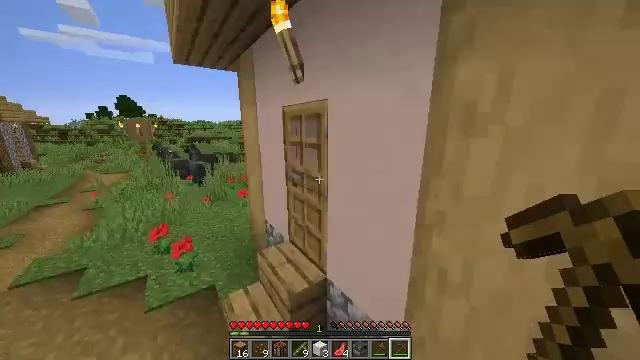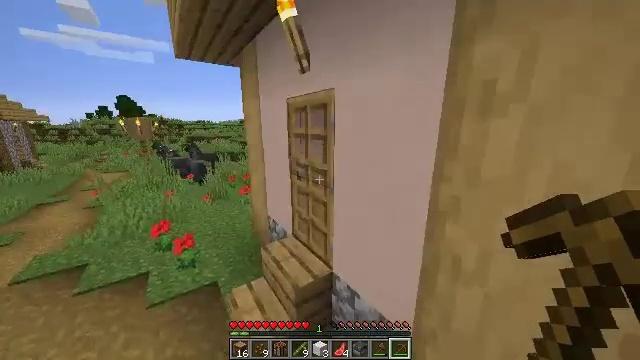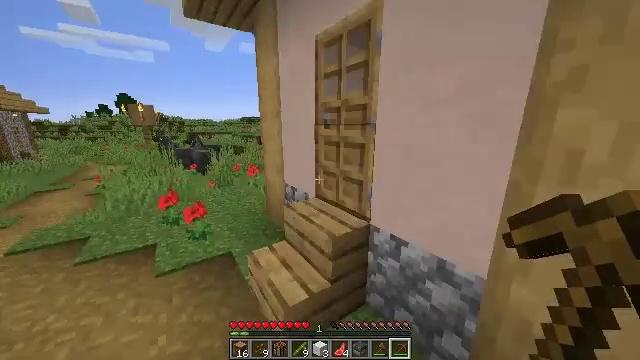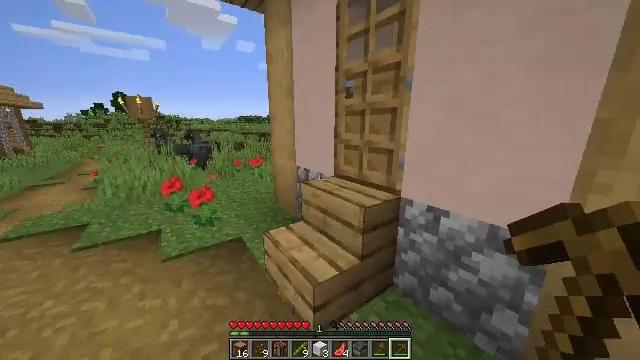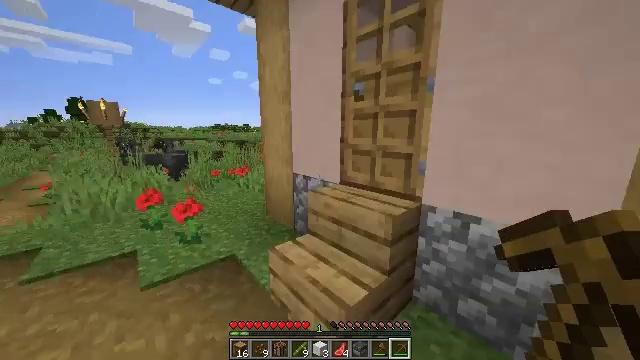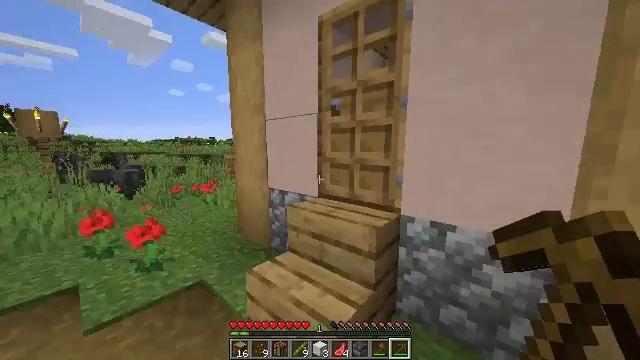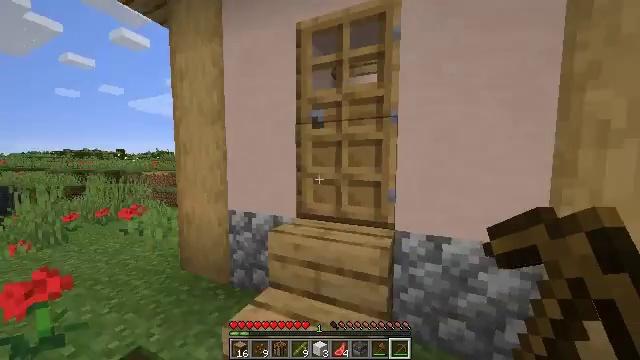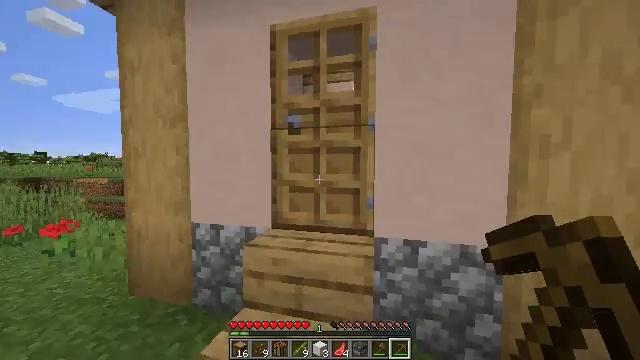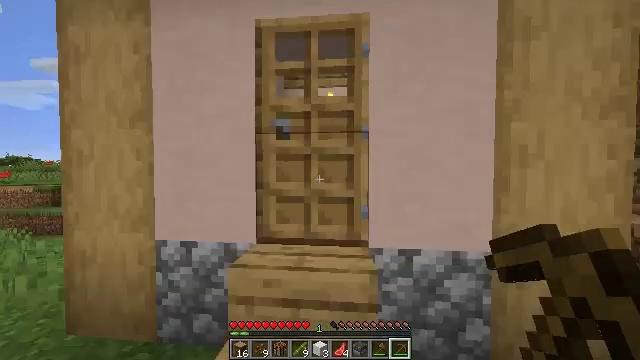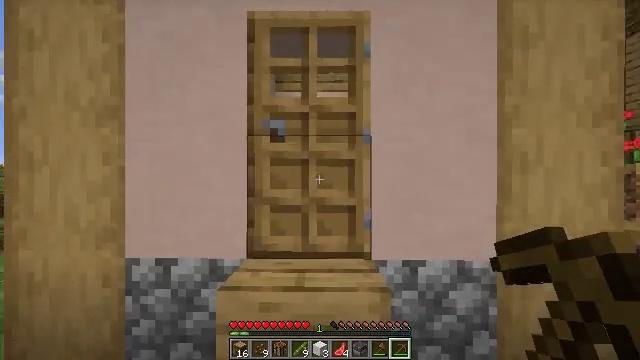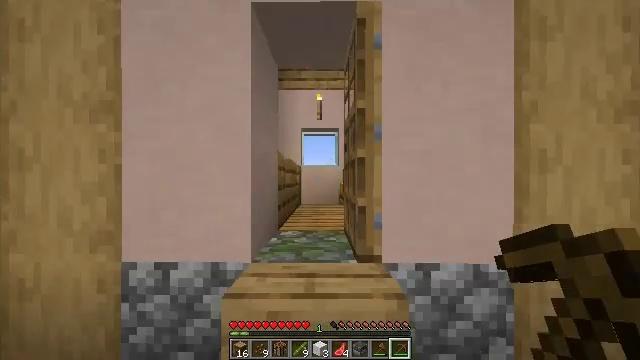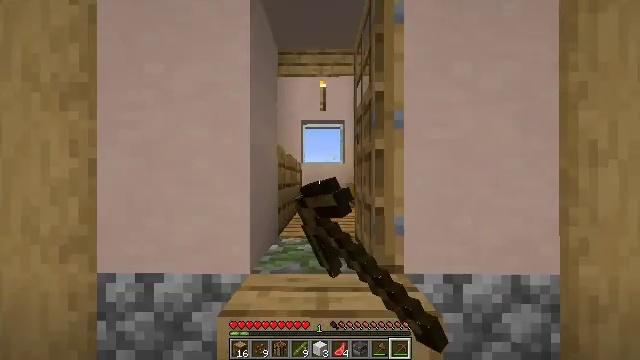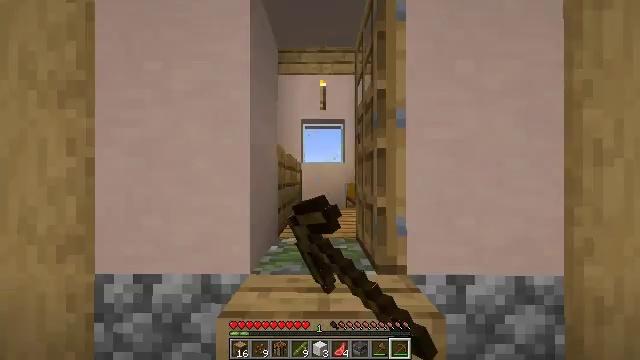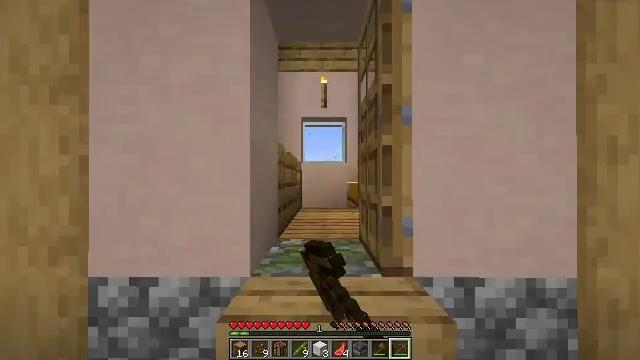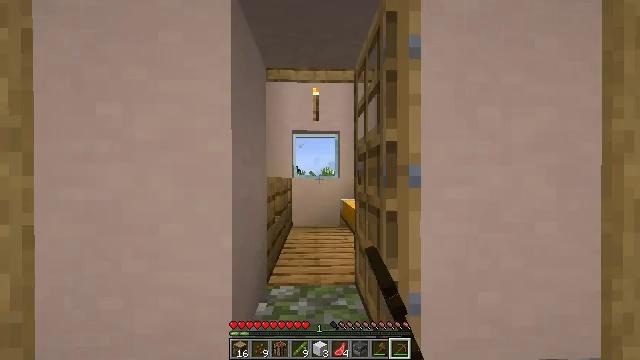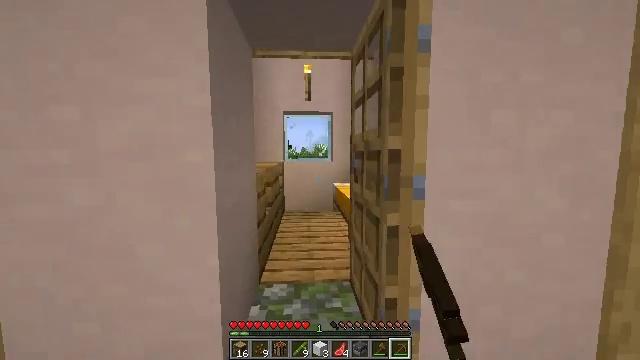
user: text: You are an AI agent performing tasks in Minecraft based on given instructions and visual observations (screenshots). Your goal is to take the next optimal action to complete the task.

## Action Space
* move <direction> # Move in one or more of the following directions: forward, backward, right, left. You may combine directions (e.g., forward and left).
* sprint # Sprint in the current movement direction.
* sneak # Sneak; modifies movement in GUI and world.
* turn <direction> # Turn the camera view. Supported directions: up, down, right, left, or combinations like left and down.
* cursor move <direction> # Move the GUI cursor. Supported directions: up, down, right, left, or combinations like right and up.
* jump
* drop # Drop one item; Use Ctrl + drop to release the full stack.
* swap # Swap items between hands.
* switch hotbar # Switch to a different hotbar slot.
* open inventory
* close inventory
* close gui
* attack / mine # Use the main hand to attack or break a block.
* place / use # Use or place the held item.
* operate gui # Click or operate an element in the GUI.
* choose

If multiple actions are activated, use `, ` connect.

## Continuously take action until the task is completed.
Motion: motion action
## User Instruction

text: Break the yellow bed.
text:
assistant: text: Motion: move forward and move left
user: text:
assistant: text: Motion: move forward and move left
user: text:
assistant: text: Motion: move forward and move left
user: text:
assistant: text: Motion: move forward and move left, turn right and up
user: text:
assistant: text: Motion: move forward and move left, turn right and up
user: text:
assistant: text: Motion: move forward and move left, turn right and up
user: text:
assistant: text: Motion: move forward and move left, turn right and up
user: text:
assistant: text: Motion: move forward, turn right and up
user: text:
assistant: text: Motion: turn right and up
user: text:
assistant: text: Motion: use / place
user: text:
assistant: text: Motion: use / place
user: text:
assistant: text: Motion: use / place
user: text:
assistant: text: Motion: move forward
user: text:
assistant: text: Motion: move forward, turn right
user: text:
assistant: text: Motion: move forward, turn right and down
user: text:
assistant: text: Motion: move forward, turn down
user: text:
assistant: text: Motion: move forward, turn down
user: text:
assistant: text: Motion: move forward
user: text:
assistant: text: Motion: move forward, turn right and down
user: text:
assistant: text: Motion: move forward, turn right and down
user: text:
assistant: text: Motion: move forward, turn right and down
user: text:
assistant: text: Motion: move forward and move left, turn right and down
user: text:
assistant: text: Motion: move forward and move left, turn right and down
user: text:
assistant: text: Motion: move forward and move left, turn right
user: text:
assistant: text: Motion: move forward and move left, turn right and down
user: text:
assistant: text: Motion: turn right
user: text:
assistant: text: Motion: turn left
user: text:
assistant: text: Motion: turn left and down
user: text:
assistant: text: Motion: turn left and down
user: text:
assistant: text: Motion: turn right